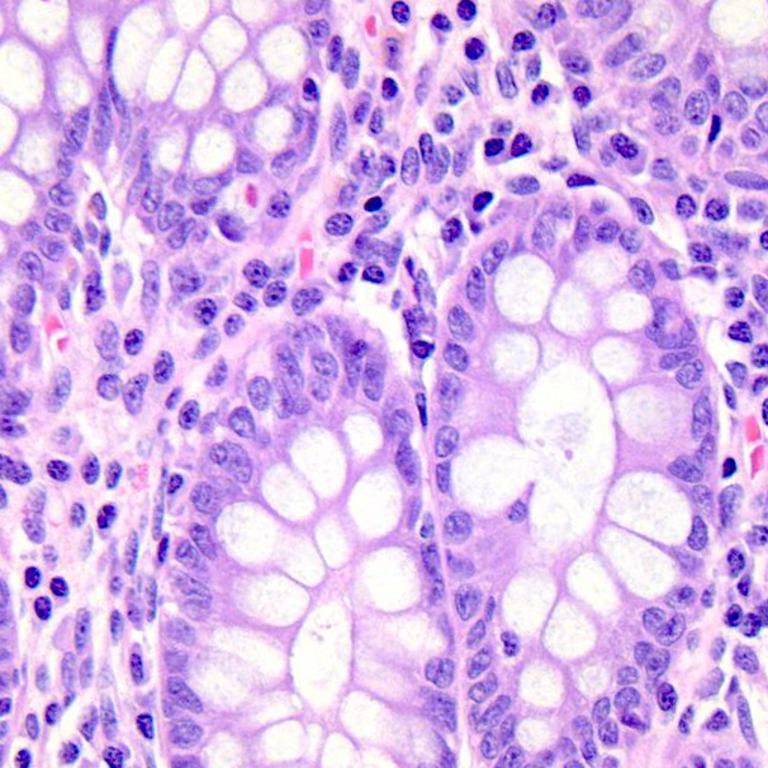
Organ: colon
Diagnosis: benign